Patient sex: F
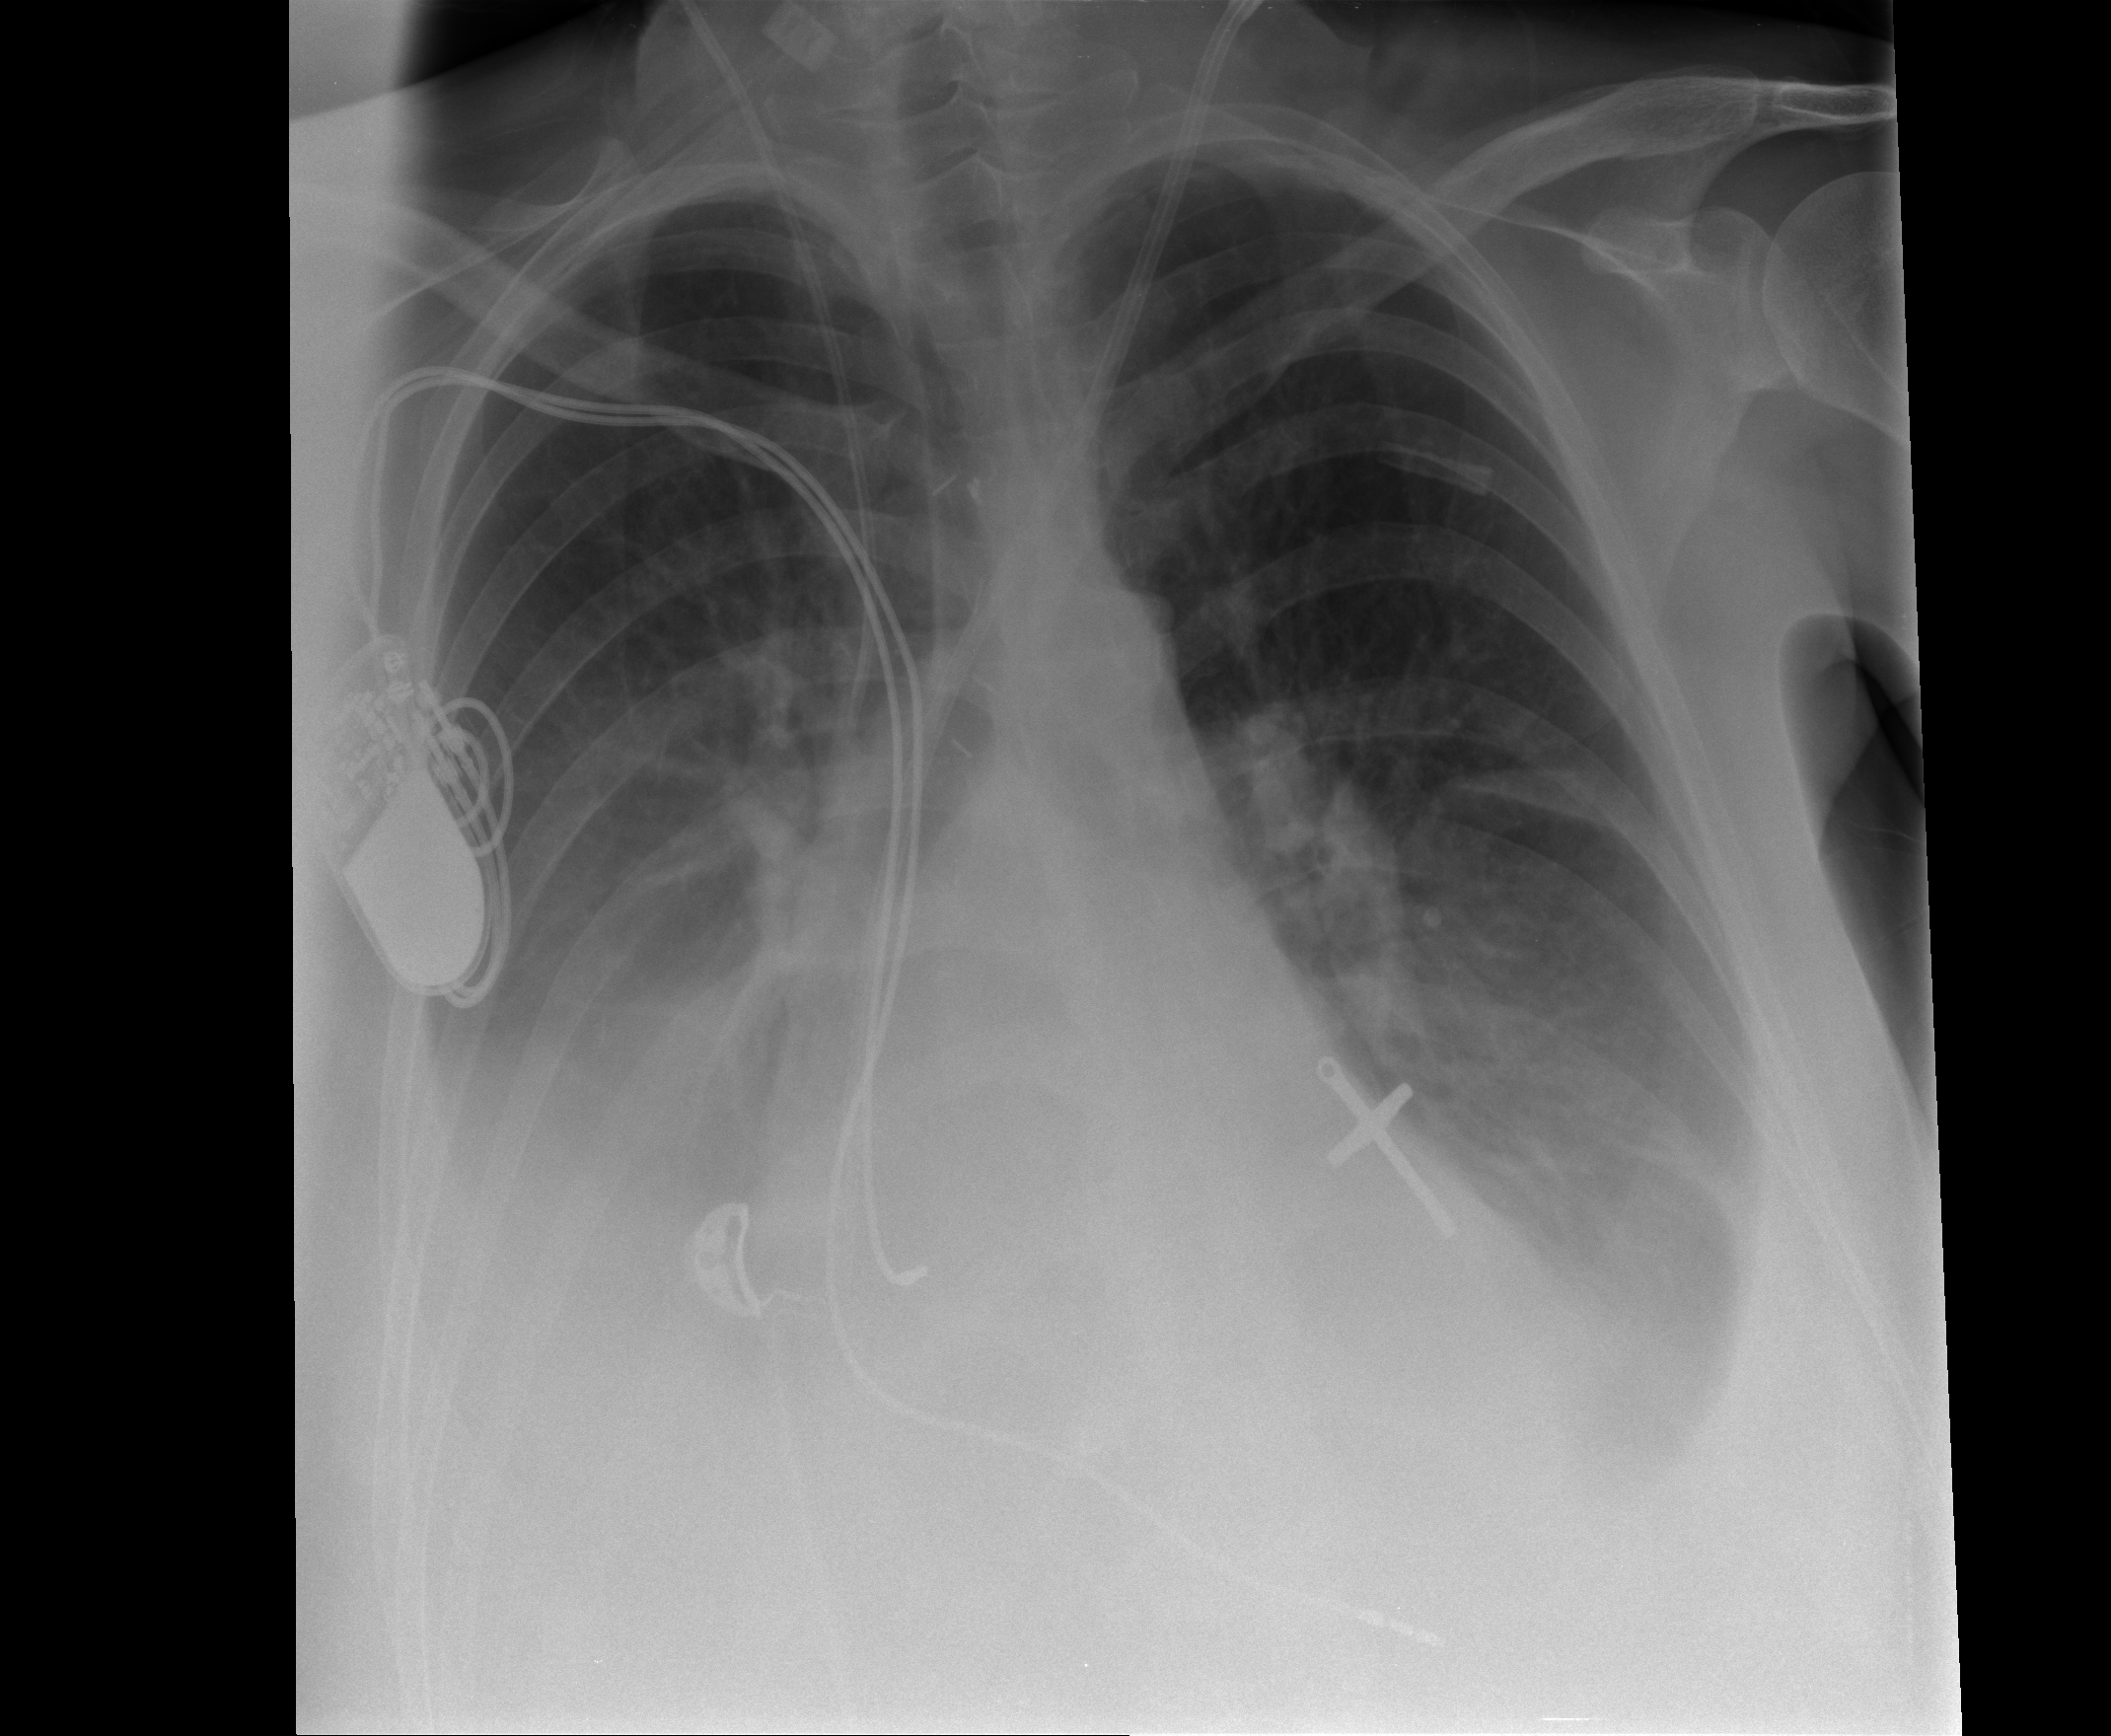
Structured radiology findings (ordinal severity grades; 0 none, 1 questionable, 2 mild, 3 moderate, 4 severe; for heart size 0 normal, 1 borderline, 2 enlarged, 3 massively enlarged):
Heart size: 2
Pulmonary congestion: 3
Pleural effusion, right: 3
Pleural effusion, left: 2
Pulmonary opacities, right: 0
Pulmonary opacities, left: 0
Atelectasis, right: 2
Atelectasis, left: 2